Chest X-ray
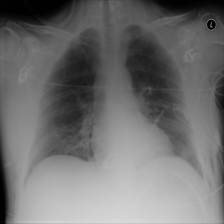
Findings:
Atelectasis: negative
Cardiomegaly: negative
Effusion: negative
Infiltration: negative
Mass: negative
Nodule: negative
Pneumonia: negative
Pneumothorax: negative
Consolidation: negative
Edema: negative
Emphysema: negative
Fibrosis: negative
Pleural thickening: negative
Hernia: negative